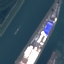
Label: River